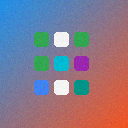
Screen state: on